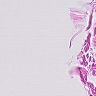
Metastatic tissue present: no